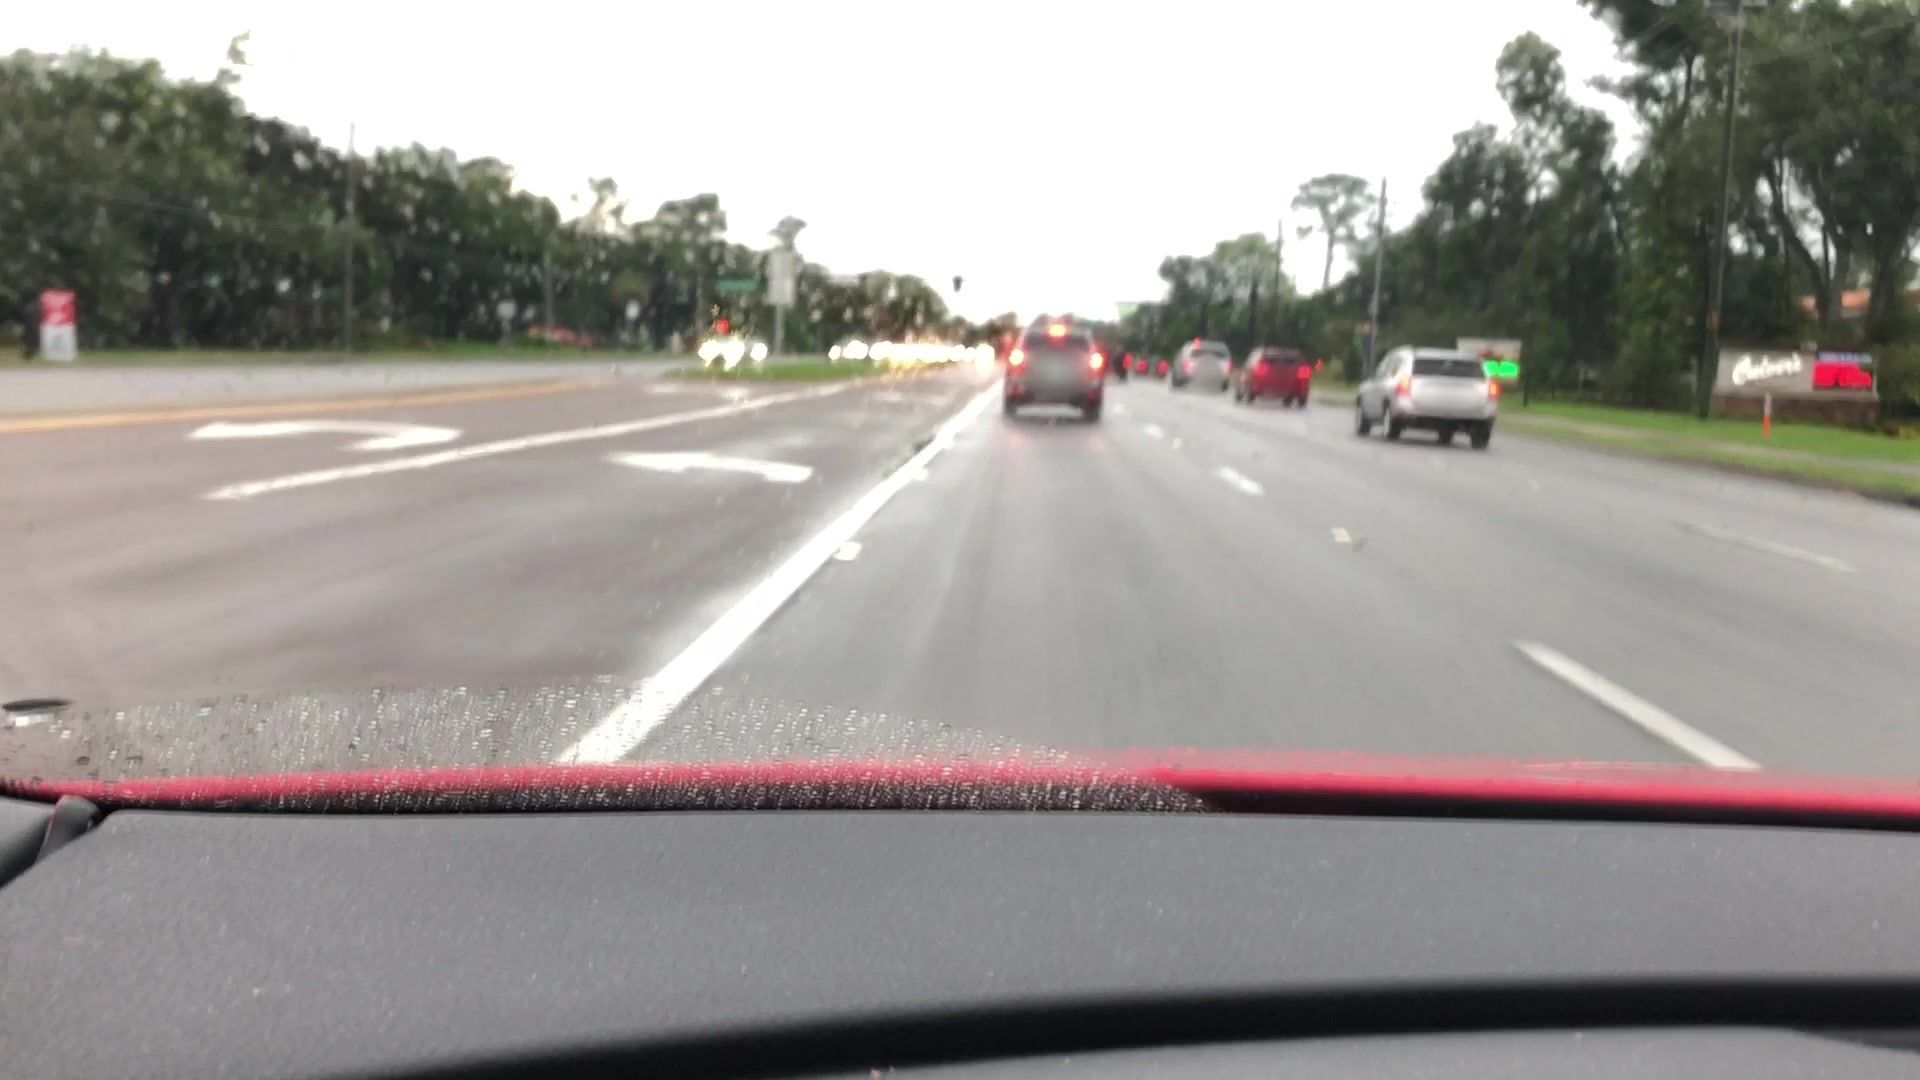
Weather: rainy
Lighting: day
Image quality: slightly poor
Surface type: driving surface
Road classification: primary
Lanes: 3
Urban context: low density rural
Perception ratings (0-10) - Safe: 2.51, Lively: 8.01, Beautiful: 7.33, Boring: 1.41, Depressing: 5.99, Wealthy: 2.94